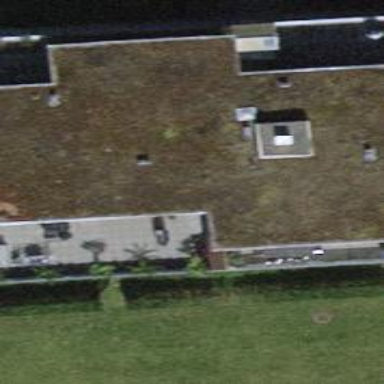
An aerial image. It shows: Flat-roofed apartment building.